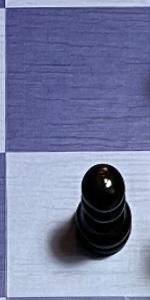
Label: Pawn_Black